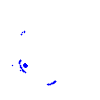
Particle: proton